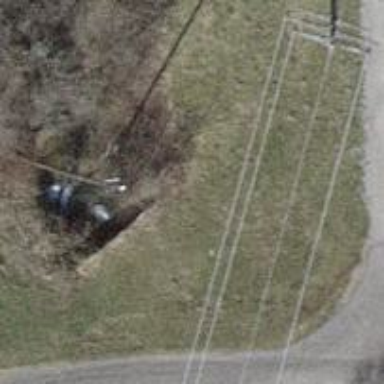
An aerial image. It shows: Power pole.